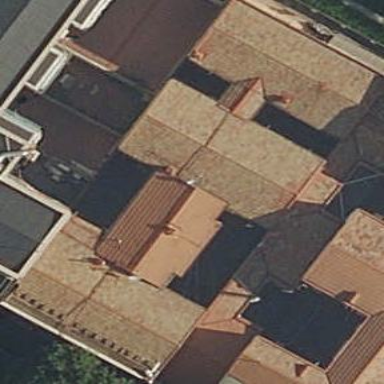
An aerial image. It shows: Residential building.